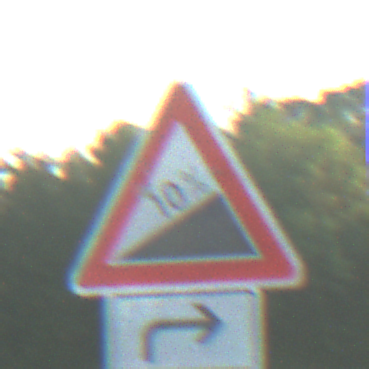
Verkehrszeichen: Steigung10
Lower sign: RichtungsangabeDurchPfeile5
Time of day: MorningAfternoon
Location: Outdoor (Nature)
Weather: Clear
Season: NotSpecified
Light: Natural